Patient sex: M
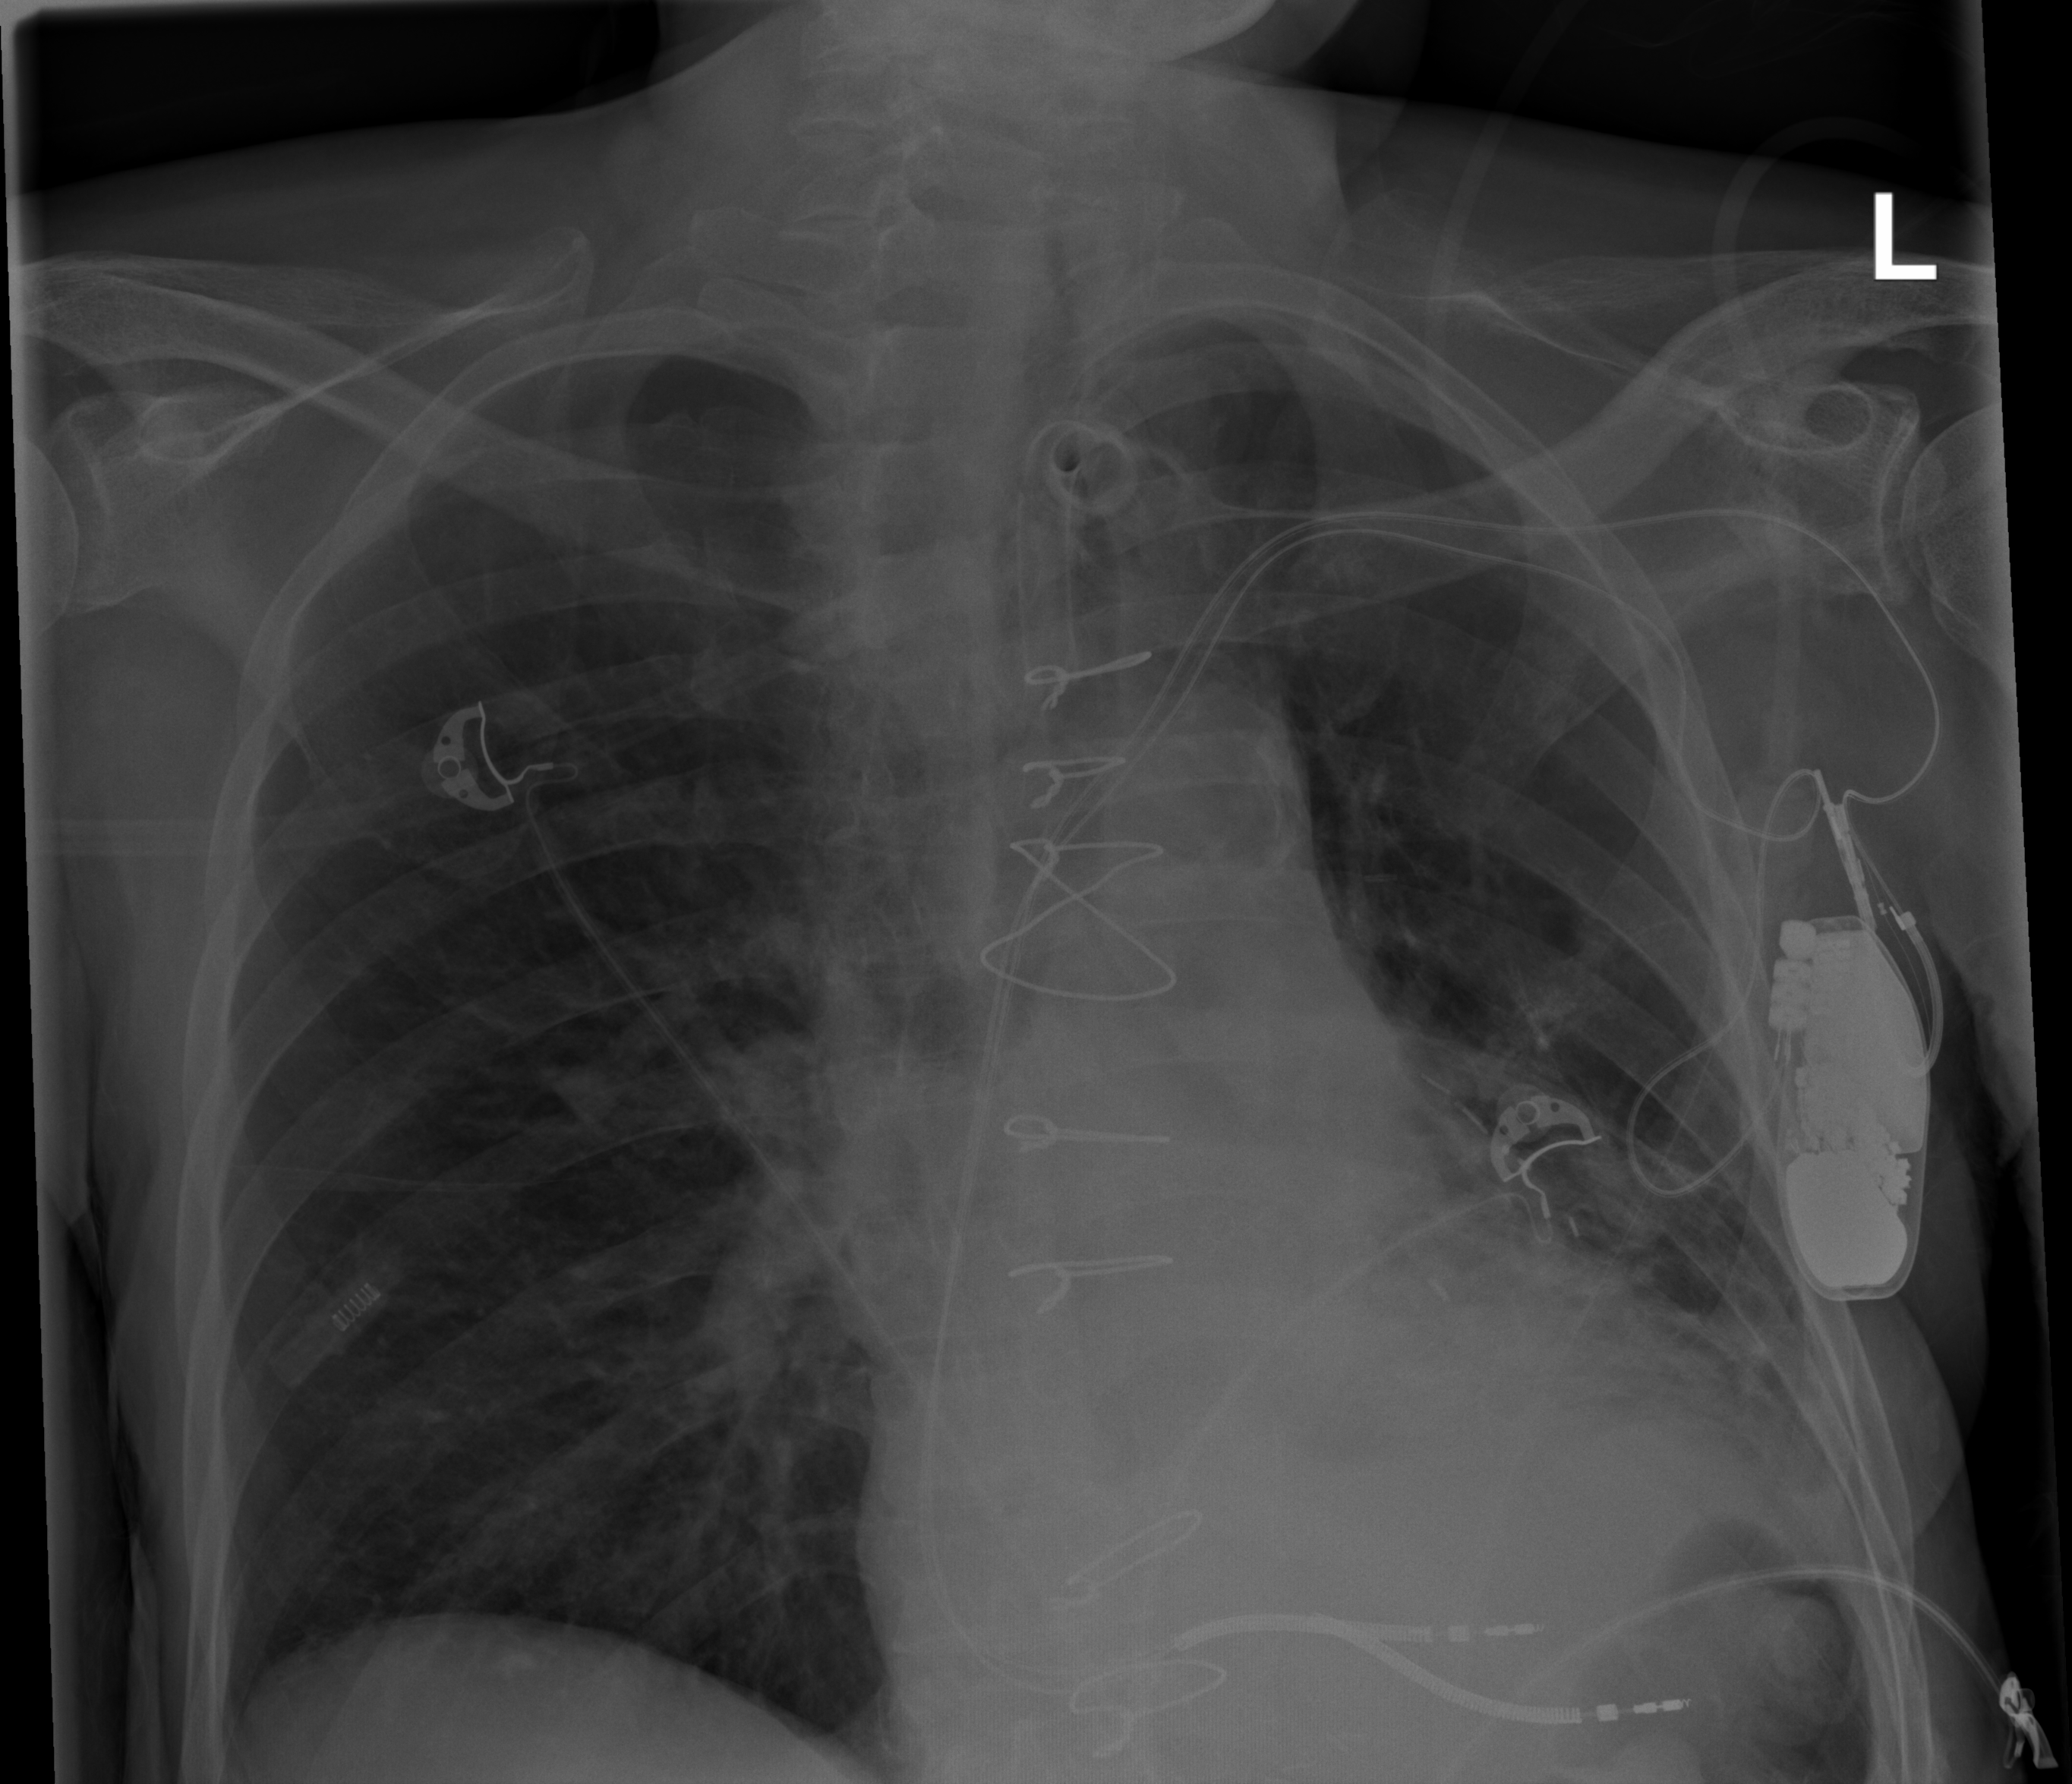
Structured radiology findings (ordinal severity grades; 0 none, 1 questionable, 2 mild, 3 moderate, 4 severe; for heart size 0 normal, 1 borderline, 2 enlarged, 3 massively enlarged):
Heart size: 1
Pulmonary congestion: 0
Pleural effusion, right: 0
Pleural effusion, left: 1
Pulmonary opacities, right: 0
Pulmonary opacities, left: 3
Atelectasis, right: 0
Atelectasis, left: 3